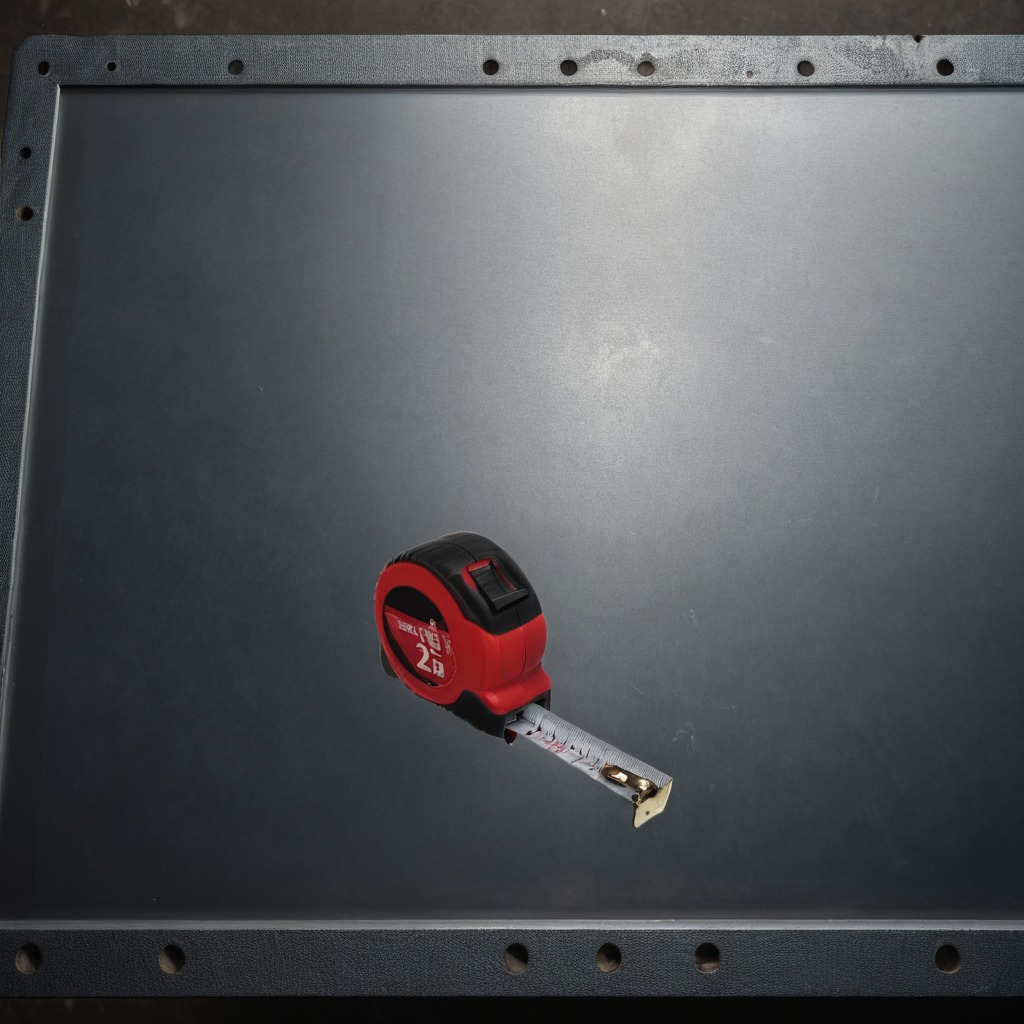
A measuring tape is lying on the cold steel table in a mining workshop.